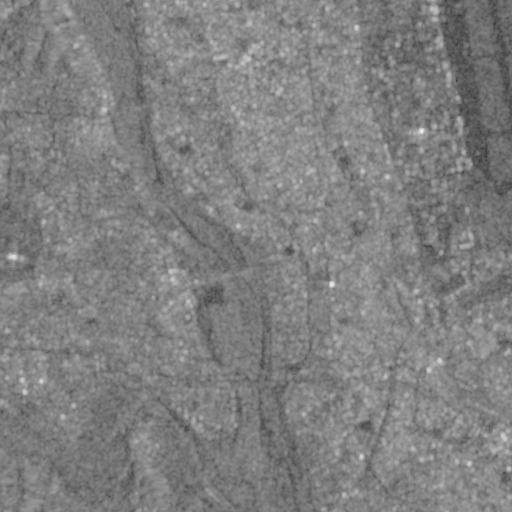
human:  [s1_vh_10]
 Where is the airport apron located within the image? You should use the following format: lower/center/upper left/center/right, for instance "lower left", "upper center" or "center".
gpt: The airport apron is located in the upper right of the image.
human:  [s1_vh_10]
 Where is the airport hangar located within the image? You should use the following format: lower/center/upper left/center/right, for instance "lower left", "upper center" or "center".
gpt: The airport hangar is located in the upper right of the image.
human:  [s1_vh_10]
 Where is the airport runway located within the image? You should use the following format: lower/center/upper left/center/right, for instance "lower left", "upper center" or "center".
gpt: The airport runway is located in the upper right of the image.
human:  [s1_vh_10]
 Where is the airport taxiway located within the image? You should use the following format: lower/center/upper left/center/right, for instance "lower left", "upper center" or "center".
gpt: The airport taxiway is located in the upper right of the image.
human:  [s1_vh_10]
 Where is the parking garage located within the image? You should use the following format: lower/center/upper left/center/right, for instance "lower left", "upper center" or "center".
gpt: The parking garage is located in the upper right of the image.
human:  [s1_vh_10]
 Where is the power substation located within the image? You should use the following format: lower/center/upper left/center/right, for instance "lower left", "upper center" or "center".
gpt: The power substation is located in the lower right of the image.
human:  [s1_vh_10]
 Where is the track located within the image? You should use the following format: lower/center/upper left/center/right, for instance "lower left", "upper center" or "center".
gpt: The track is located in the upper right of the image.
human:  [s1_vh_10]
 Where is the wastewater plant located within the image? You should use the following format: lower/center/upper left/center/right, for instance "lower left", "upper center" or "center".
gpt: The wastewater plant is located in the lower center of the image.
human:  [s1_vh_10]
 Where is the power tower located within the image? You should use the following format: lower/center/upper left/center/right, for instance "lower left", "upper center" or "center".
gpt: There is no power tower in the image.

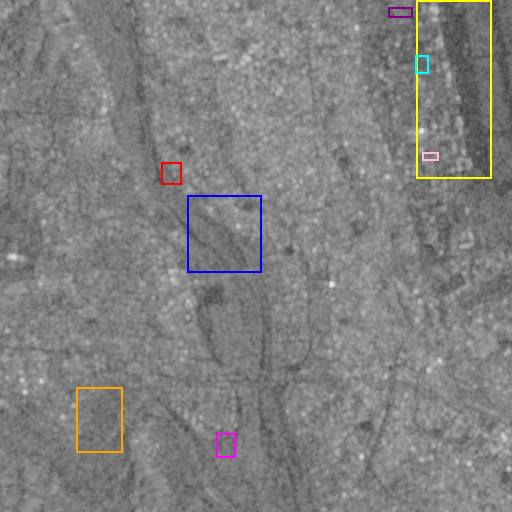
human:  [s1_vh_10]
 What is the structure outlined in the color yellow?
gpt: The structure outlined in yellow is an airport apron.
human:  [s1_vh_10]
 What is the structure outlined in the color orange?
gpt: The structure outlined in orange is a crop field.
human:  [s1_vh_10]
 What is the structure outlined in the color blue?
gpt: The structure outlined in blue is a park.
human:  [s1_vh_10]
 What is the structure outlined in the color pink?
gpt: The structure outlined in pink is a parking garage.
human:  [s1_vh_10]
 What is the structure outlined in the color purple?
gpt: The structure outlined in purple is a parking lot.
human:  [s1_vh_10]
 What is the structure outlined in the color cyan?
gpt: The structure outlined in cyan is a track.
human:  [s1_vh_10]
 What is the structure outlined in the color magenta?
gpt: The structure outlined in magenta is a wastewater plant.
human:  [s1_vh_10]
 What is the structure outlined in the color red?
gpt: The structure outlined in red is a water park.
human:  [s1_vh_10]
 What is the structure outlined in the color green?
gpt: There is no green outline.